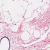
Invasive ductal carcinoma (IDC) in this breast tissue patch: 0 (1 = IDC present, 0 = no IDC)